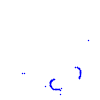
Particle: proton